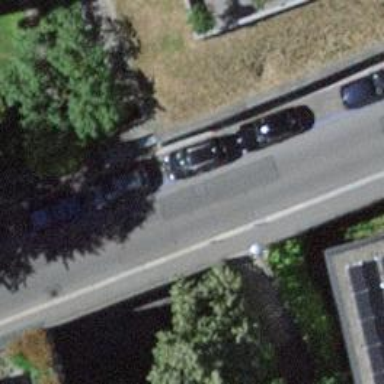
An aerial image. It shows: Set of steps on the road.